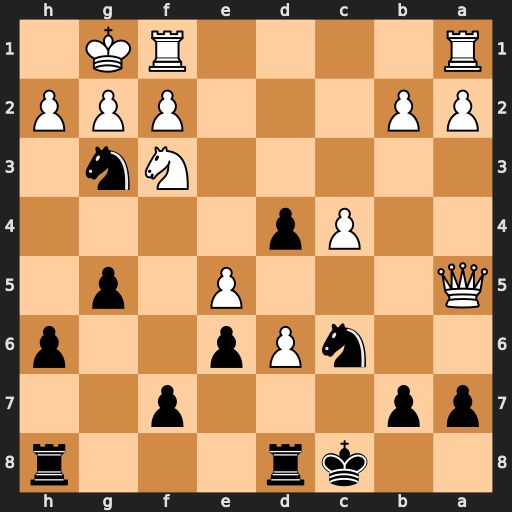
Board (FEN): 2kr3r/pp3p2/2nPp2p/Q3P1p1/2Pp4/5Nn1/PP3PPP/R4RK1
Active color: b
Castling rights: -
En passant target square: -
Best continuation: Ne2+ Kh1 Nxa5